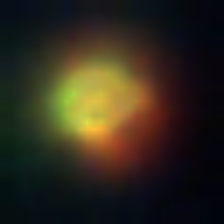
Taxon: NanoPlankton
Group: Other